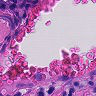
Metastatic tissue present: no